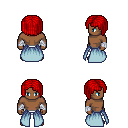
a pixel art fantasy rpg character, male body template, human, dark skin, overskirt, white pants, red pageboy hairstyle, white cloth bandages, brown shoes, four views (front, back, left, right), 2x2 character sprite sheet, small pixel art, hard edges, no anti-aliasing